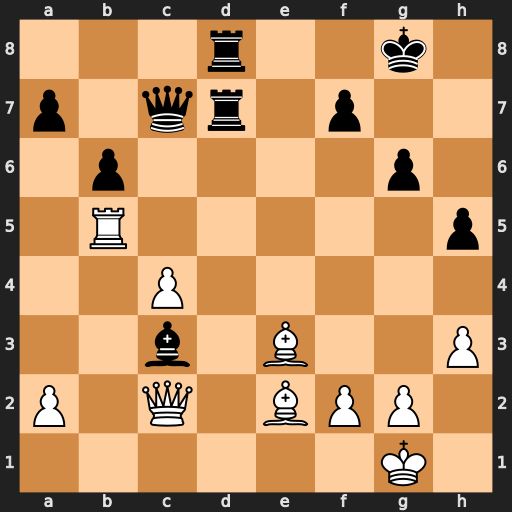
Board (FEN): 3r2k1/p1qr1p2/1p4p1/1R5p/2P5/2b1B2P/P1Q1BPP1/6K1
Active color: w
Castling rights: -
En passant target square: -
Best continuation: Qxc3 Rd1+ Bf1